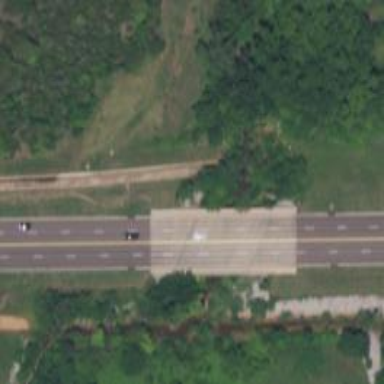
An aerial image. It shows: Primary highway with bridge.